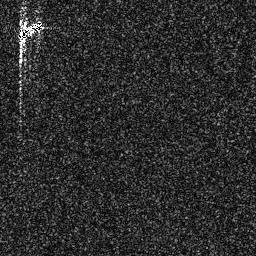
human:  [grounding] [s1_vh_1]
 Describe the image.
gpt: In the satellite image, there is  <ref>1 medium ship </ref> <box>[[5, 6, 16, 17, 0]]</box> located at top left.